Question: I am wanting to use <URL> functions within 'R' so I can categorize and summarize like values to minimize data cleansing operations prior to analysis.
I am fully aware that each algorithm has its own strengths and weakness and but it still might work if I cannot find alternatives; as like <URL> would match with any of a list of unrelated names under SoundEx but should not in Metaphone for better result matching.
Though I am not sure which would serve my purposes best while still preserving some flexibility so that is the reason I want to take a stab with several of them as well as before looking at the values generate a table like the following.

<URL>
Surnames are not the subject of my initial analysis but think it is a good example as I want to effectively consider all like 'sounding' words treated as the same value is really what I am trying to do with a simply call something as values are evaluated.
Some things I have already looked at:
- <URL>
> So I am specifically looking for an answer is to how do a MetaPhone / Caverphone function in R and know the "Value" so I can group data values by them?
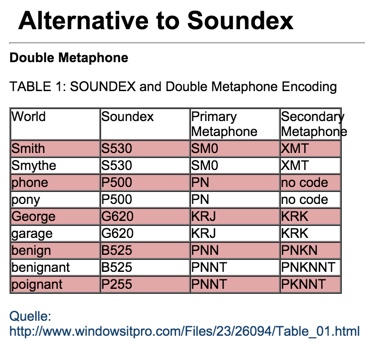
Answer: The algorithm is pretty straightforward but I, too, could not find an existing R package. If you really need to do this work in R, one short-term option is to install the python module 'metaphone' ('pip install metaphone') then use the 'rPython' bridge to use it in R:
'''
library(rPython)
python.exec("from metaphone import doublemetaphone")
python.call("doublemetaphone", "architect")
[1] "ARKTKT" ""
'''
It's not the most elegant solution, but it gets you metaphone operations in R.
The Apache Commons has a <URL> that also implements the metaphone algorithms:
'''
library(rJava)
.jinit() # need to have commons-codec-1.10.jar in your CLASSPATH
mp <- .jnew("org.apache.commons.codec.language.Metaphone")
.jcall(mp,"S","metaphone", "architect")
[1] "ARXT"
'''
You can make the above '.jcall' an R function and use it like any other R function:
'''
metaphone <- function(x) {
.jcall(mp,"S","metaphone", x)
}
sapply(c("abridgement", "stupendous"), metaphone)
## abridgement stupendous
## "ABRJ" "STPN"
'''
The java interface may be more compatible across platforms, too.
Here's a more complete view of using the java interface:
'''
library(rJava)
.jinit()
mp <- .jnew("org.apache.commons.codec.language.Metaphone")
dmp <- .jnew("org.apache.commons.codec.language.DoubleMetaphone")
metaphone <- function(x) {
.jcall(mp,"S","metaphone", x)
}
double_metaphone <- function(x) {
.jcall(dmp,"S","doubleMetaphone", x)
}
words <- c('Catherine', 'Katherine', 'Katarina', 'Johnathan',
'Jonathan', 'John', 'Teresa', 'Theresa', 'Smith',
'Smyth', 'Jessica', 'Joshua')
data.frame(metaphone=sapply(words, metaphone),
double=sapply(words, double_metaphone))
## metaphone double
## Catherine K0RN K0RN
## Katherine K0RN K0RN
## Katarina KTRN KTRN
## Johnathan JN0N JN0N
## Jonathan JN0N JN0N
## John JN JN
## Teresa TRS TRS
## Theresa 0RS 0RS
## Smith SM0 SM0
## Smyth SM0 SM0
## Jessica JSK JSK
## Joshua JX JX
'''